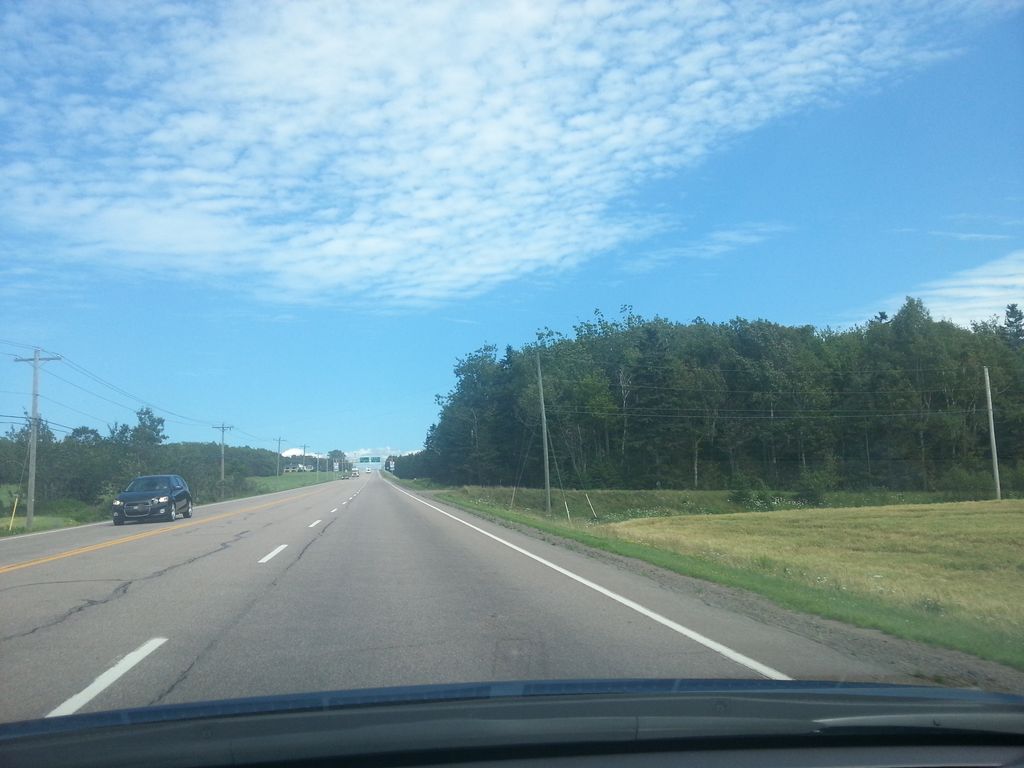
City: charlottetown